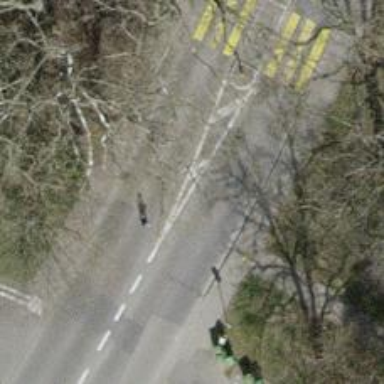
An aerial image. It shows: Secondary road with designated cycle lane.